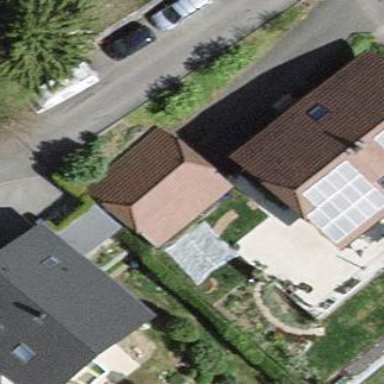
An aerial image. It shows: Garage.